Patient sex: M
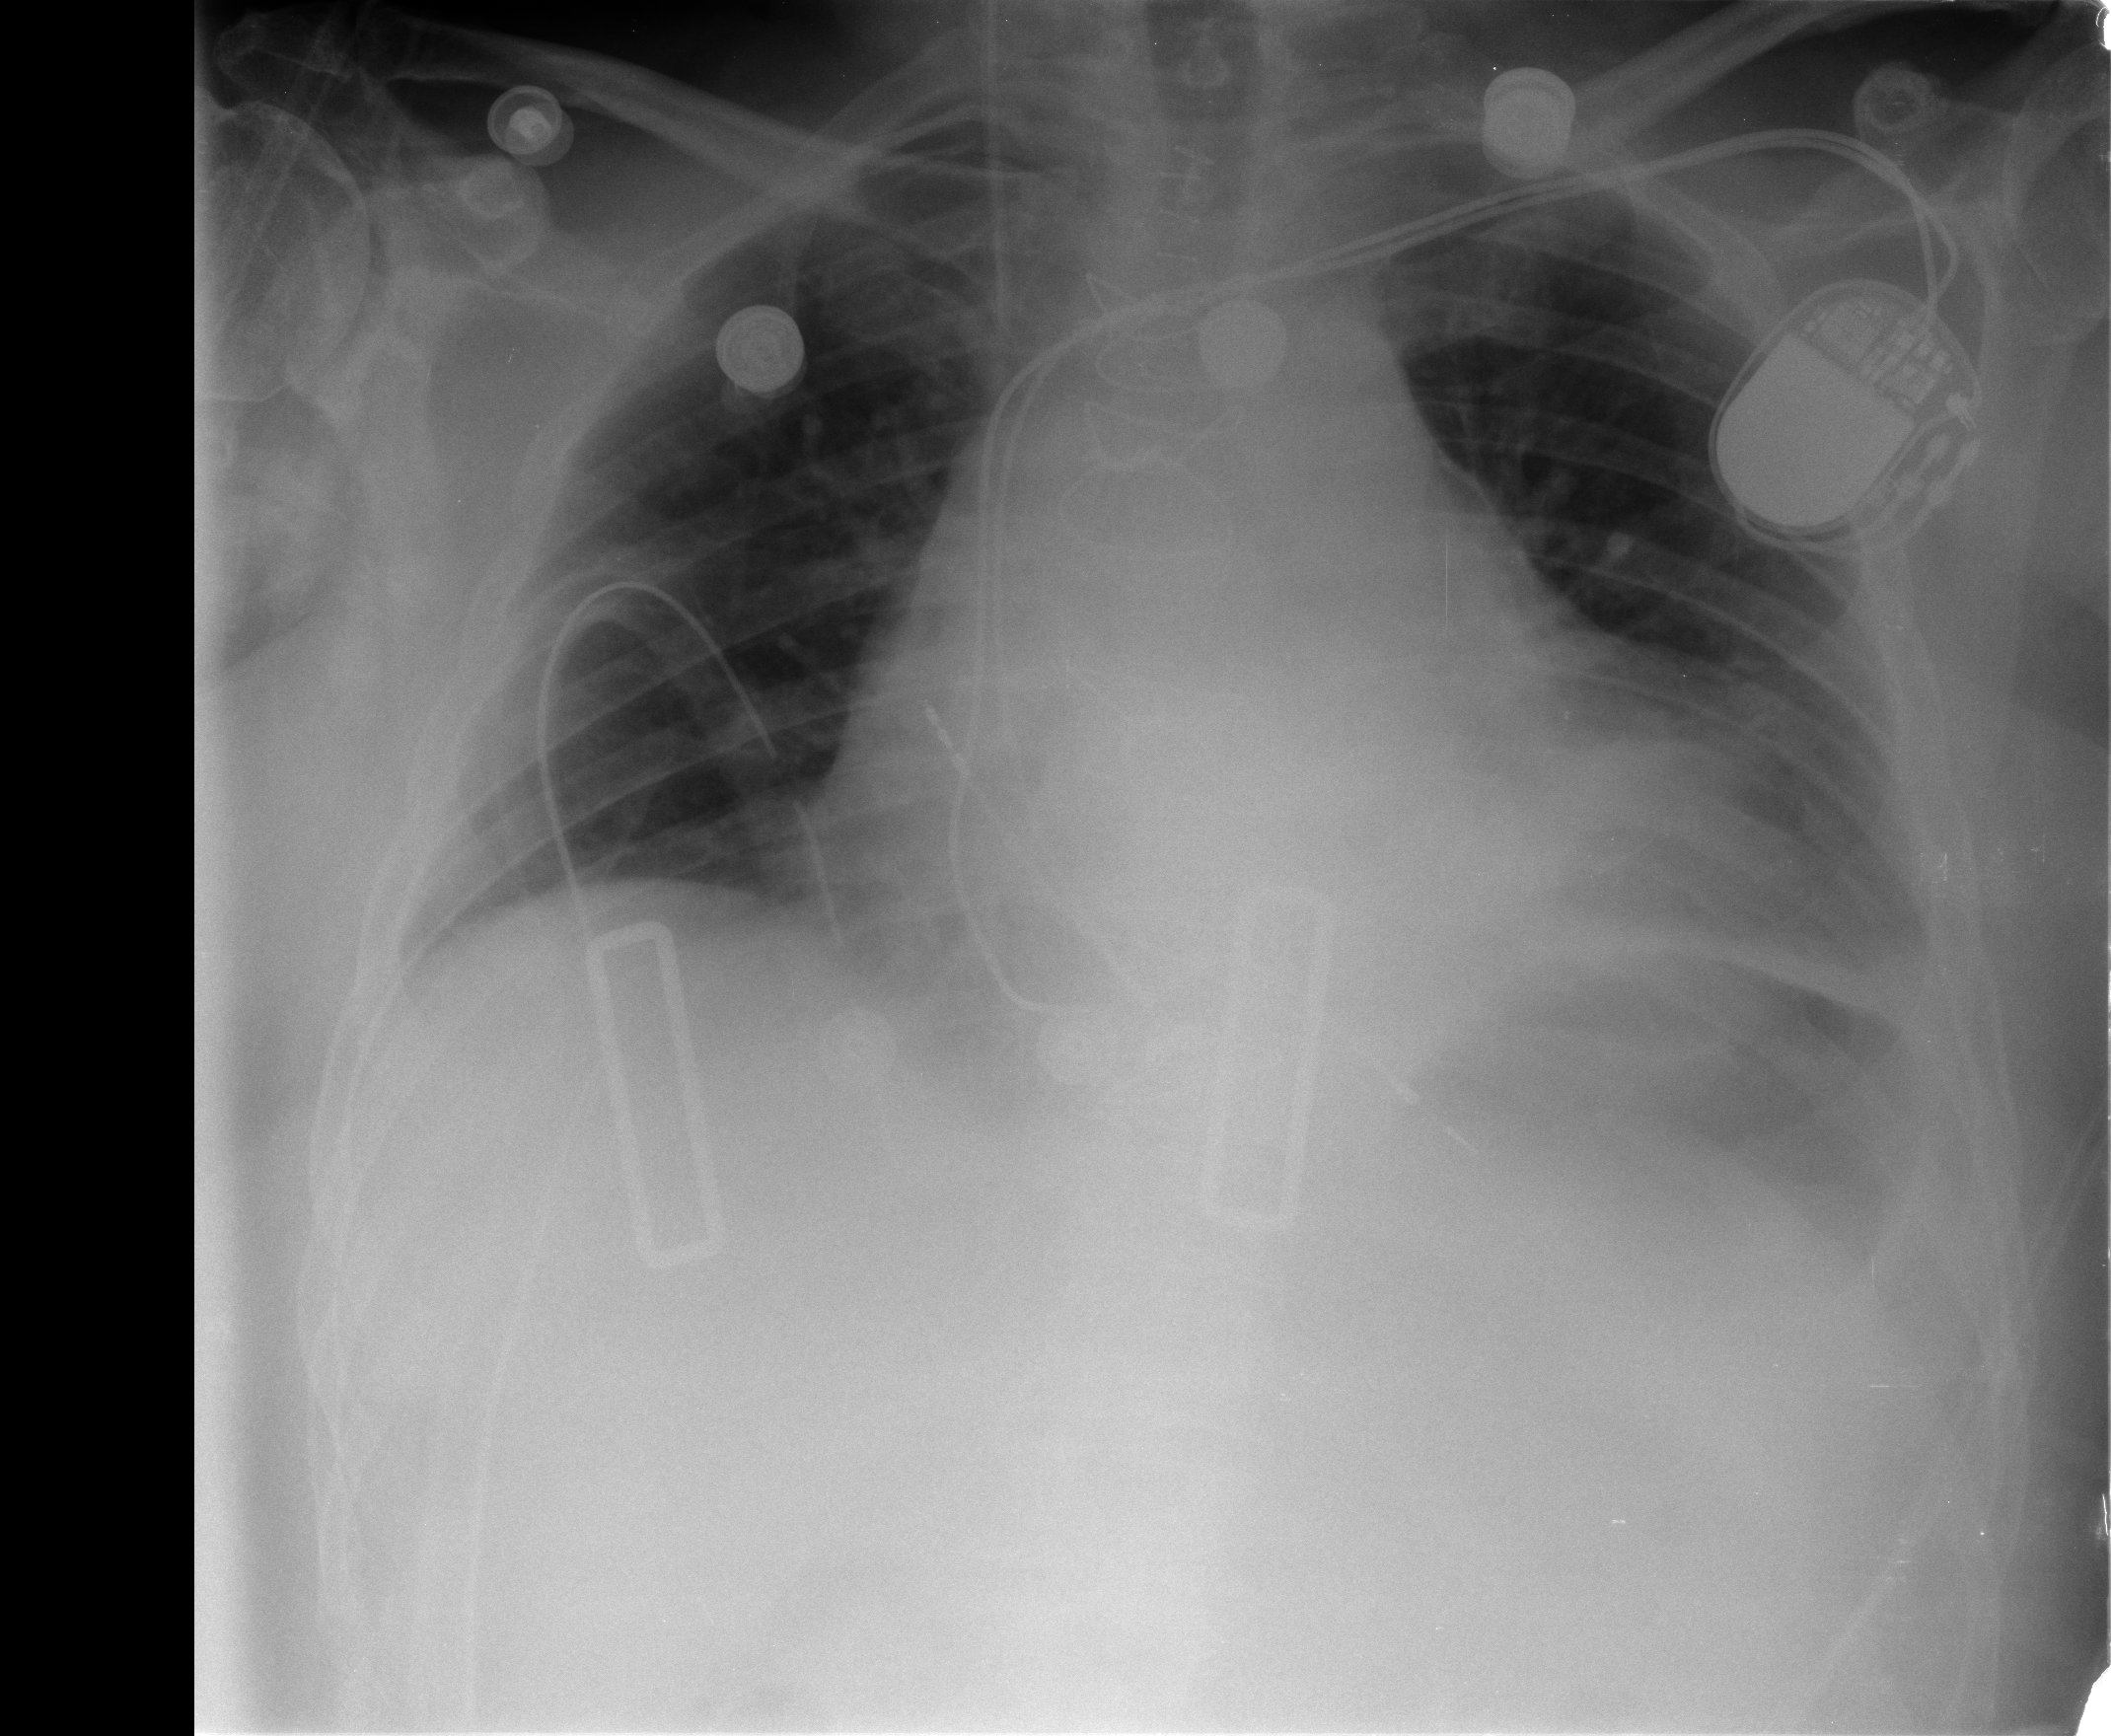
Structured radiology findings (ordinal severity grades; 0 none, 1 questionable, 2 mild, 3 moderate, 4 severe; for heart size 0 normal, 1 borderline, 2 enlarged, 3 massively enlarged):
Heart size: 2
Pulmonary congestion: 0
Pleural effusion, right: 1
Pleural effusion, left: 2
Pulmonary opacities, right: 0
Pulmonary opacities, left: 0
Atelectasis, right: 0
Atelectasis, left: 2